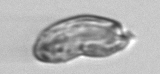
Label: Karenia